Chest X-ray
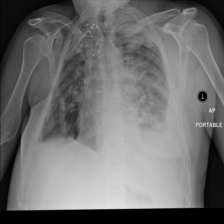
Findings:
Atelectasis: negative
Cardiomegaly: negative
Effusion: positive
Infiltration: positive
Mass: positive
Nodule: positive
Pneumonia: negative
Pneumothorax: negative
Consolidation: negative
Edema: negative
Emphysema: negative
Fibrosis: negative
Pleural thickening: positive
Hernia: negative